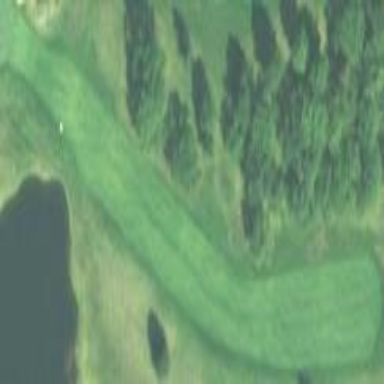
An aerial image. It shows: Grassy area designated as golf fairway.